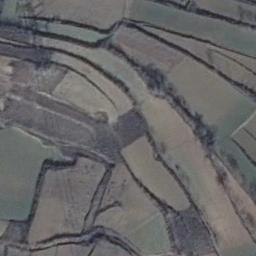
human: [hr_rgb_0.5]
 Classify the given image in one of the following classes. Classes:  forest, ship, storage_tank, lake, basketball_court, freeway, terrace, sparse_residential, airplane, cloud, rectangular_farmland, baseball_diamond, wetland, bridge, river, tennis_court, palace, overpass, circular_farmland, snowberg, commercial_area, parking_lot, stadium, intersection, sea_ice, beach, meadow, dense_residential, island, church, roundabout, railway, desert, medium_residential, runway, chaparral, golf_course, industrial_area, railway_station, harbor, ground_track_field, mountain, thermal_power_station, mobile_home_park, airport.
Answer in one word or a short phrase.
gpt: terrace